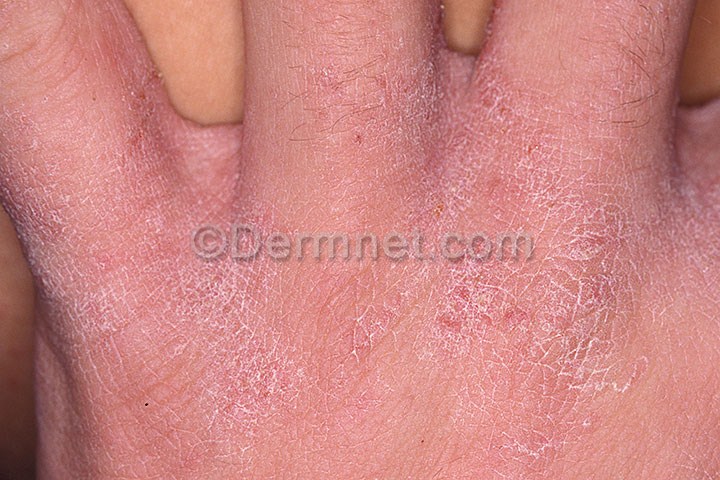
Disease: Scabies Lyme Disease and other Infestations and Bites